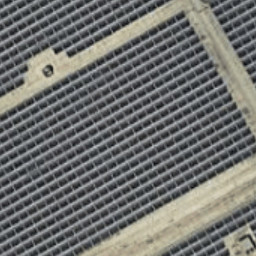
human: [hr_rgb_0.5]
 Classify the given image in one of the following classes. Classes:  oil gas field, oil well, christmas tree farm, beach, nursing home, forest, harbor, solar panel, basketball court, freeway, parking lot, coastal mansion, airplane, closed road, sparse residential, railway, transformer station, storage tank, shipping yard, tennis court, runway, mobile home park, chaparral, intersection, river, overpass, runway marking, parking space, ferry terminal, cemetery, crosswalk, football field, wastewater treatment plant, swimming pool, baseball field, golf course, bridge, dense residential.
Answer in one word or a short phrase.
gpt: solar panel